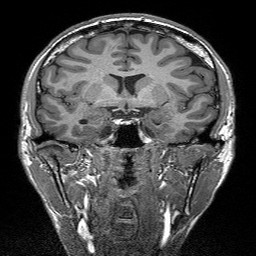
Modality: T1w
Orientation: sagittal
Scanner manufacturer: siemens
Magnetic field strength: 3 T
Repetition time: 2.3 s